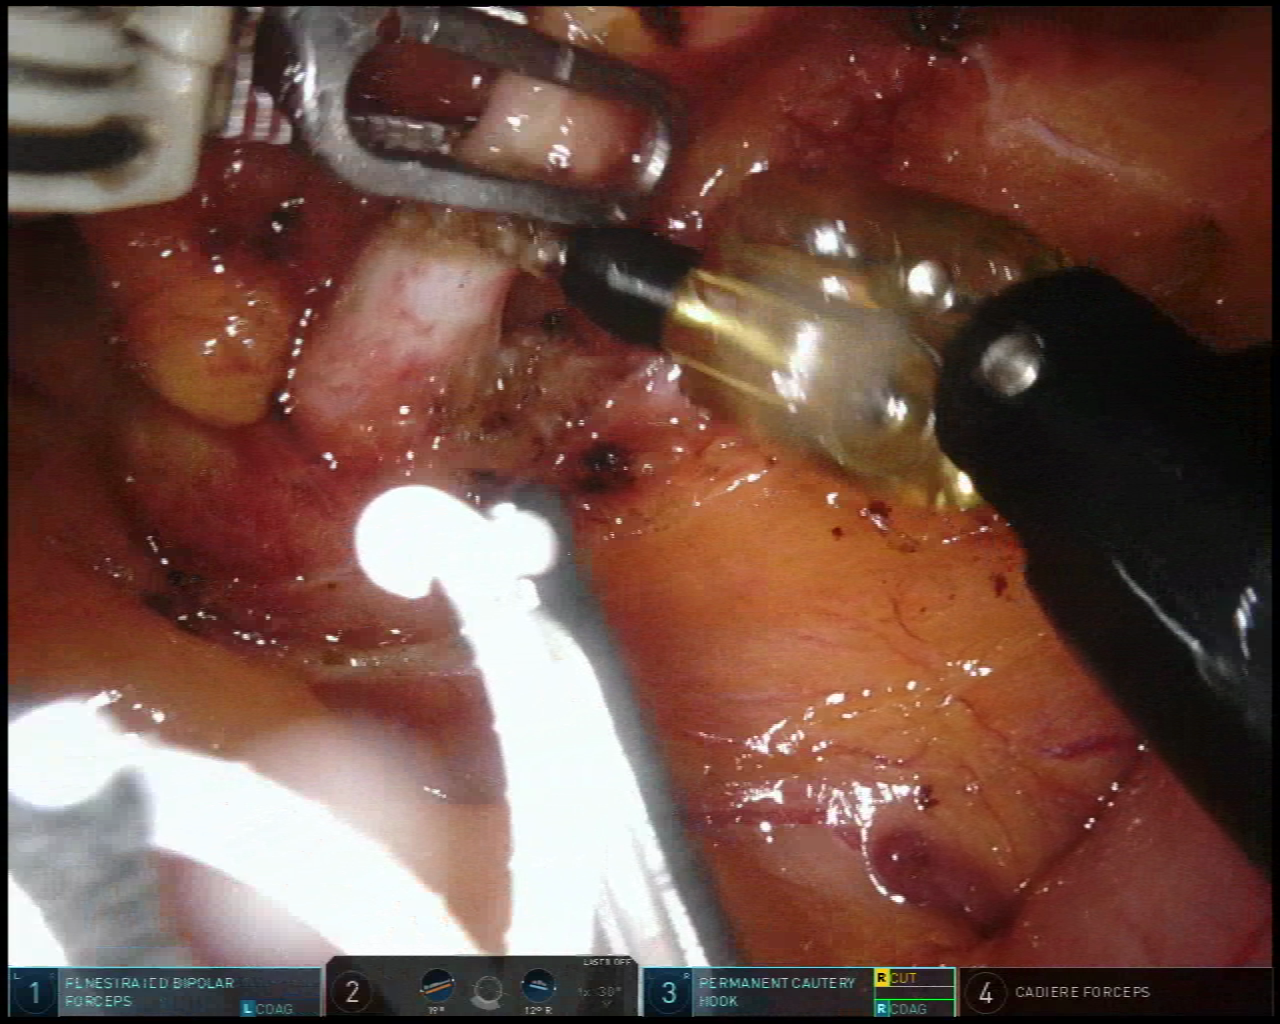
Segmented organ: inferior_mesenteric_artery
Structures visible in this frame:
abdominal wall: no
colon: no
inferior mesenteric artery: yes
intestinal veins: no
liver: no
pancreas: no
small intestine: yes
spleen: no
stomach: no
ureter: no
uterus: no
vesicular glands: no